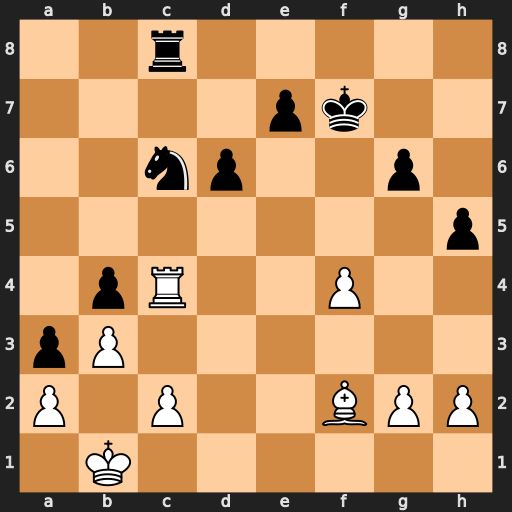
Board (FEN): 2r5/4pk2/2np2p1/7p/1pR2P2/pP6/P1P2BPP/1K6
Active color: w
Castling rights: -
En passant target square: -
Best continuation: Be1 Ke8 Bxb4